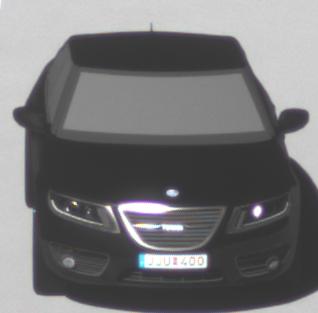
Make: Saab
Model: 5-Sep
Detailed model: 9-5 1.6T
Model produced from: 2010/06
Model produced until: 2011/12
Doors: 4
Color: black
Road condition: dry road
Daytime: morning or afternoon
Contrast: high contrast